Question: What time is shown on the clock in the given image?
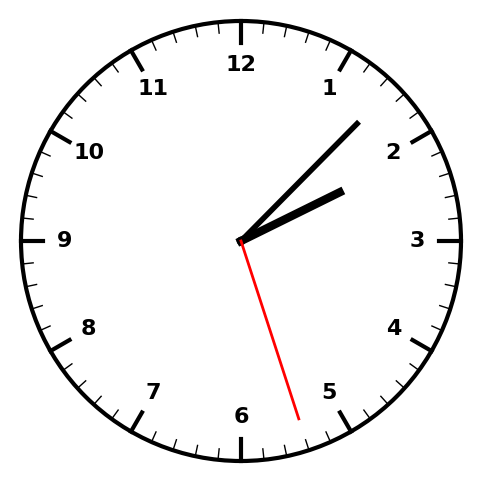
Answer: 02:07:27